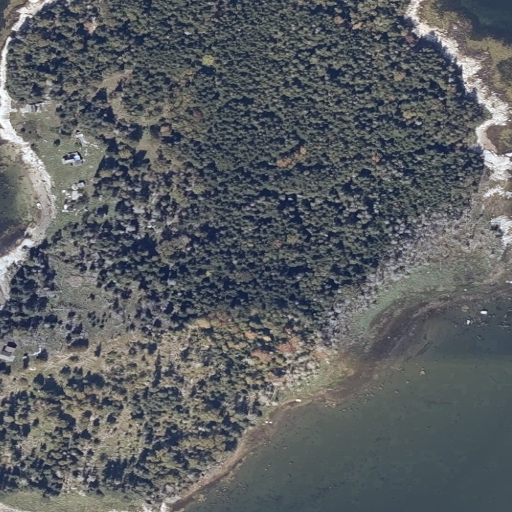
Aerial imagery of island in Maine named The Neck containing evergreen forest, herbaceous wetlands, open water, barren land, and medium intensity development